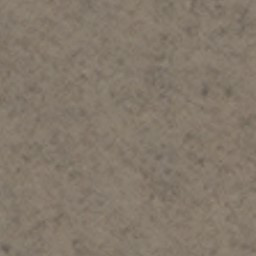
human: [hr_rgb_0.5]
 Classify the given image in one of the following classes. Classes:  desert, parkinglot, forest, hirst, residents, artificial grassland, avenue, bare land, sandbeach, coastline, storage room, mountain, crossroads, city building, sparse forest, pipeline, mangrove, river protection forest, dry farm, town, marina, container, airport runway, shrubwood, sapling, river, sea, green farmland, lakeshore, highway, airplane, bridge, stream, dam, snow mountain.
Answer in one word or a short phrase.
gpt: bare land